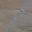
Label: 1